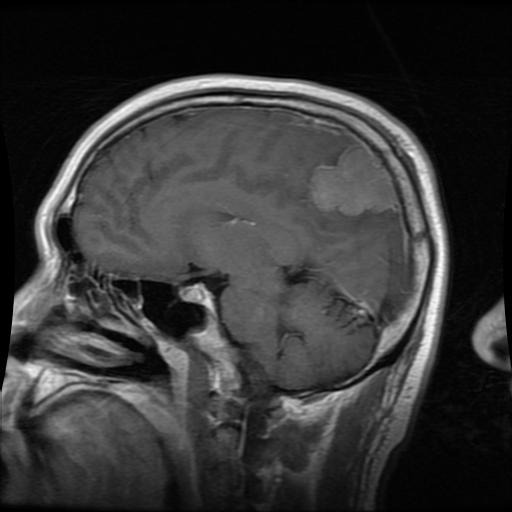
Label: meningioma